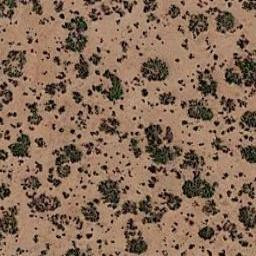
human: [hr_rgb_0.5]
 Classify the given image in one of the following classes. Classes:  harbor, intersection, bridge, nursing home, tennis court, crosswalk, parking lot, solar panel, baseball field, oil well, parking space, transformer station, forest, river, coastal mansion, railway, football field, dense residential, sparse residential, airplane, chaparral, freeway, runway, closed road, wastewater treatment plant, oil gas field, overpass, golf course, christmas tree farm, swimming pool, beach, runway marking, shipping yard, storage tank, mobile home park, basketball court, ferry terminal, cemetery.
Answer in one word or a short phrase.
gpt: chaparral